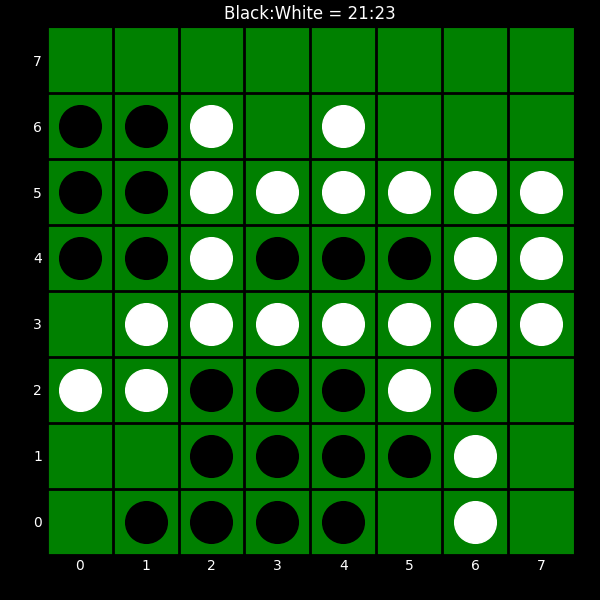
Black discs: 21
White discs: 23